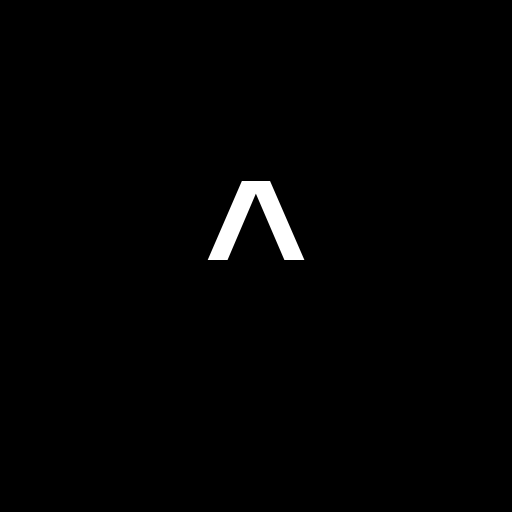
Character: ^
Unicode: U+005E (CIRCUMFLEX ACCENT)